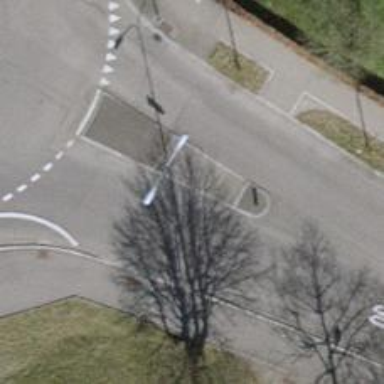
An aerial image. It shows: Paved footway with crossing.